Question: As you can see in this image below, my content is not evenly aligned. Is there a way to evenly align my content in Bootstrap? For example, I wish for my images to all be aligned across each column. I dont mind if there is some white space between the paragraph and image.

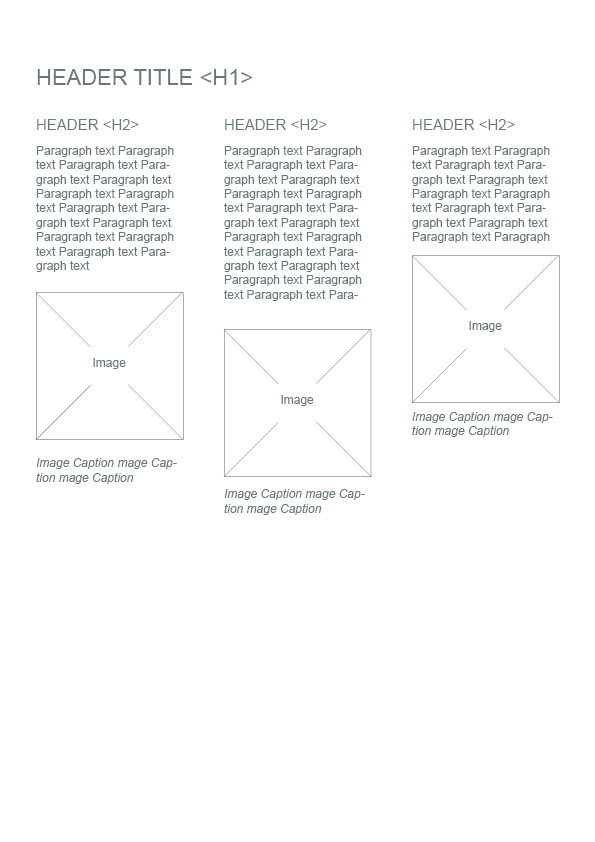
Answer: use a separate '.row' div for the images below the current '.row' , and put the same kind of columns/divs with the same classes in there as you currently have for text images.